Interaction volume radius: 10 \u00c5
Interaction volume height: 20 \u00c5
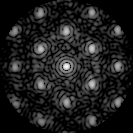
Disorder parameter: 0.2774